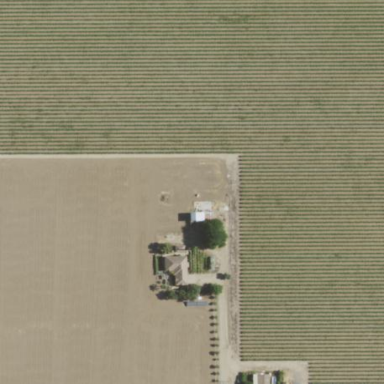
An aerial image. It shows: Vineyard where grapes are grown.